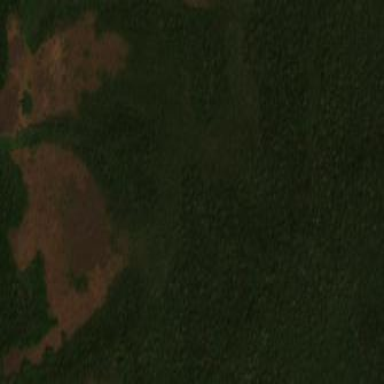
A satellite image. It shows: Savanna grassland.